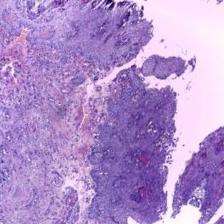
Diagnosis: OSCC